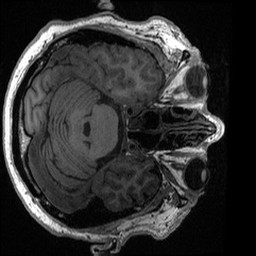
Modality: T1w
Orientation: axial
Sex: male
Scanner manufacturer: ge
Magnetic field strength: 3 T
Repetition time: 0.0064 s
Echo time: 0.00281 s